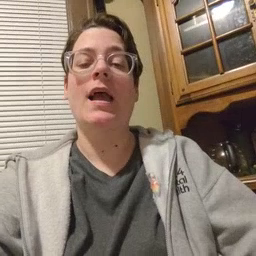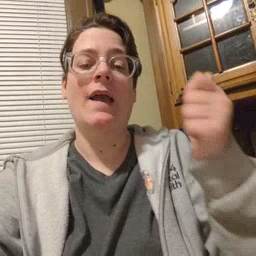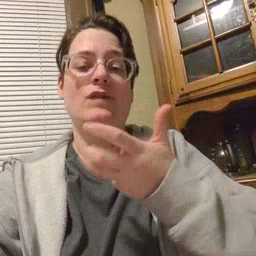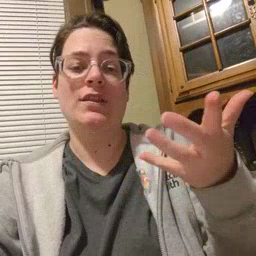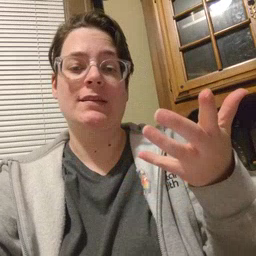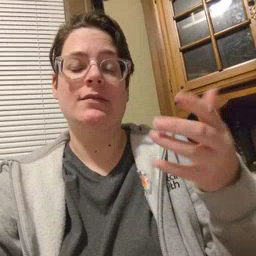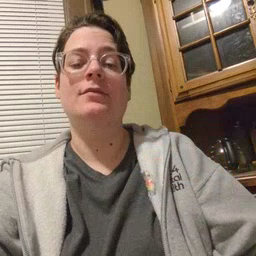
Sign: every